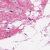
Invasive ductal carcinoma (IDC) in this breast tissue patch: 0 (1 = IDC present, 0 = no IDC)